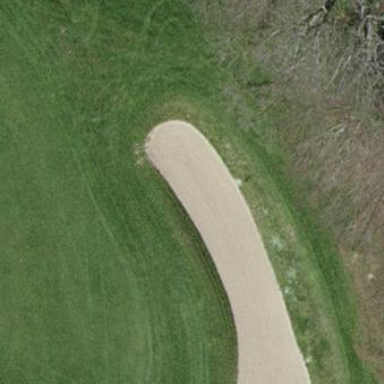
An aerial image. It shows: Sand bunker on golf course.